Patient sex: F
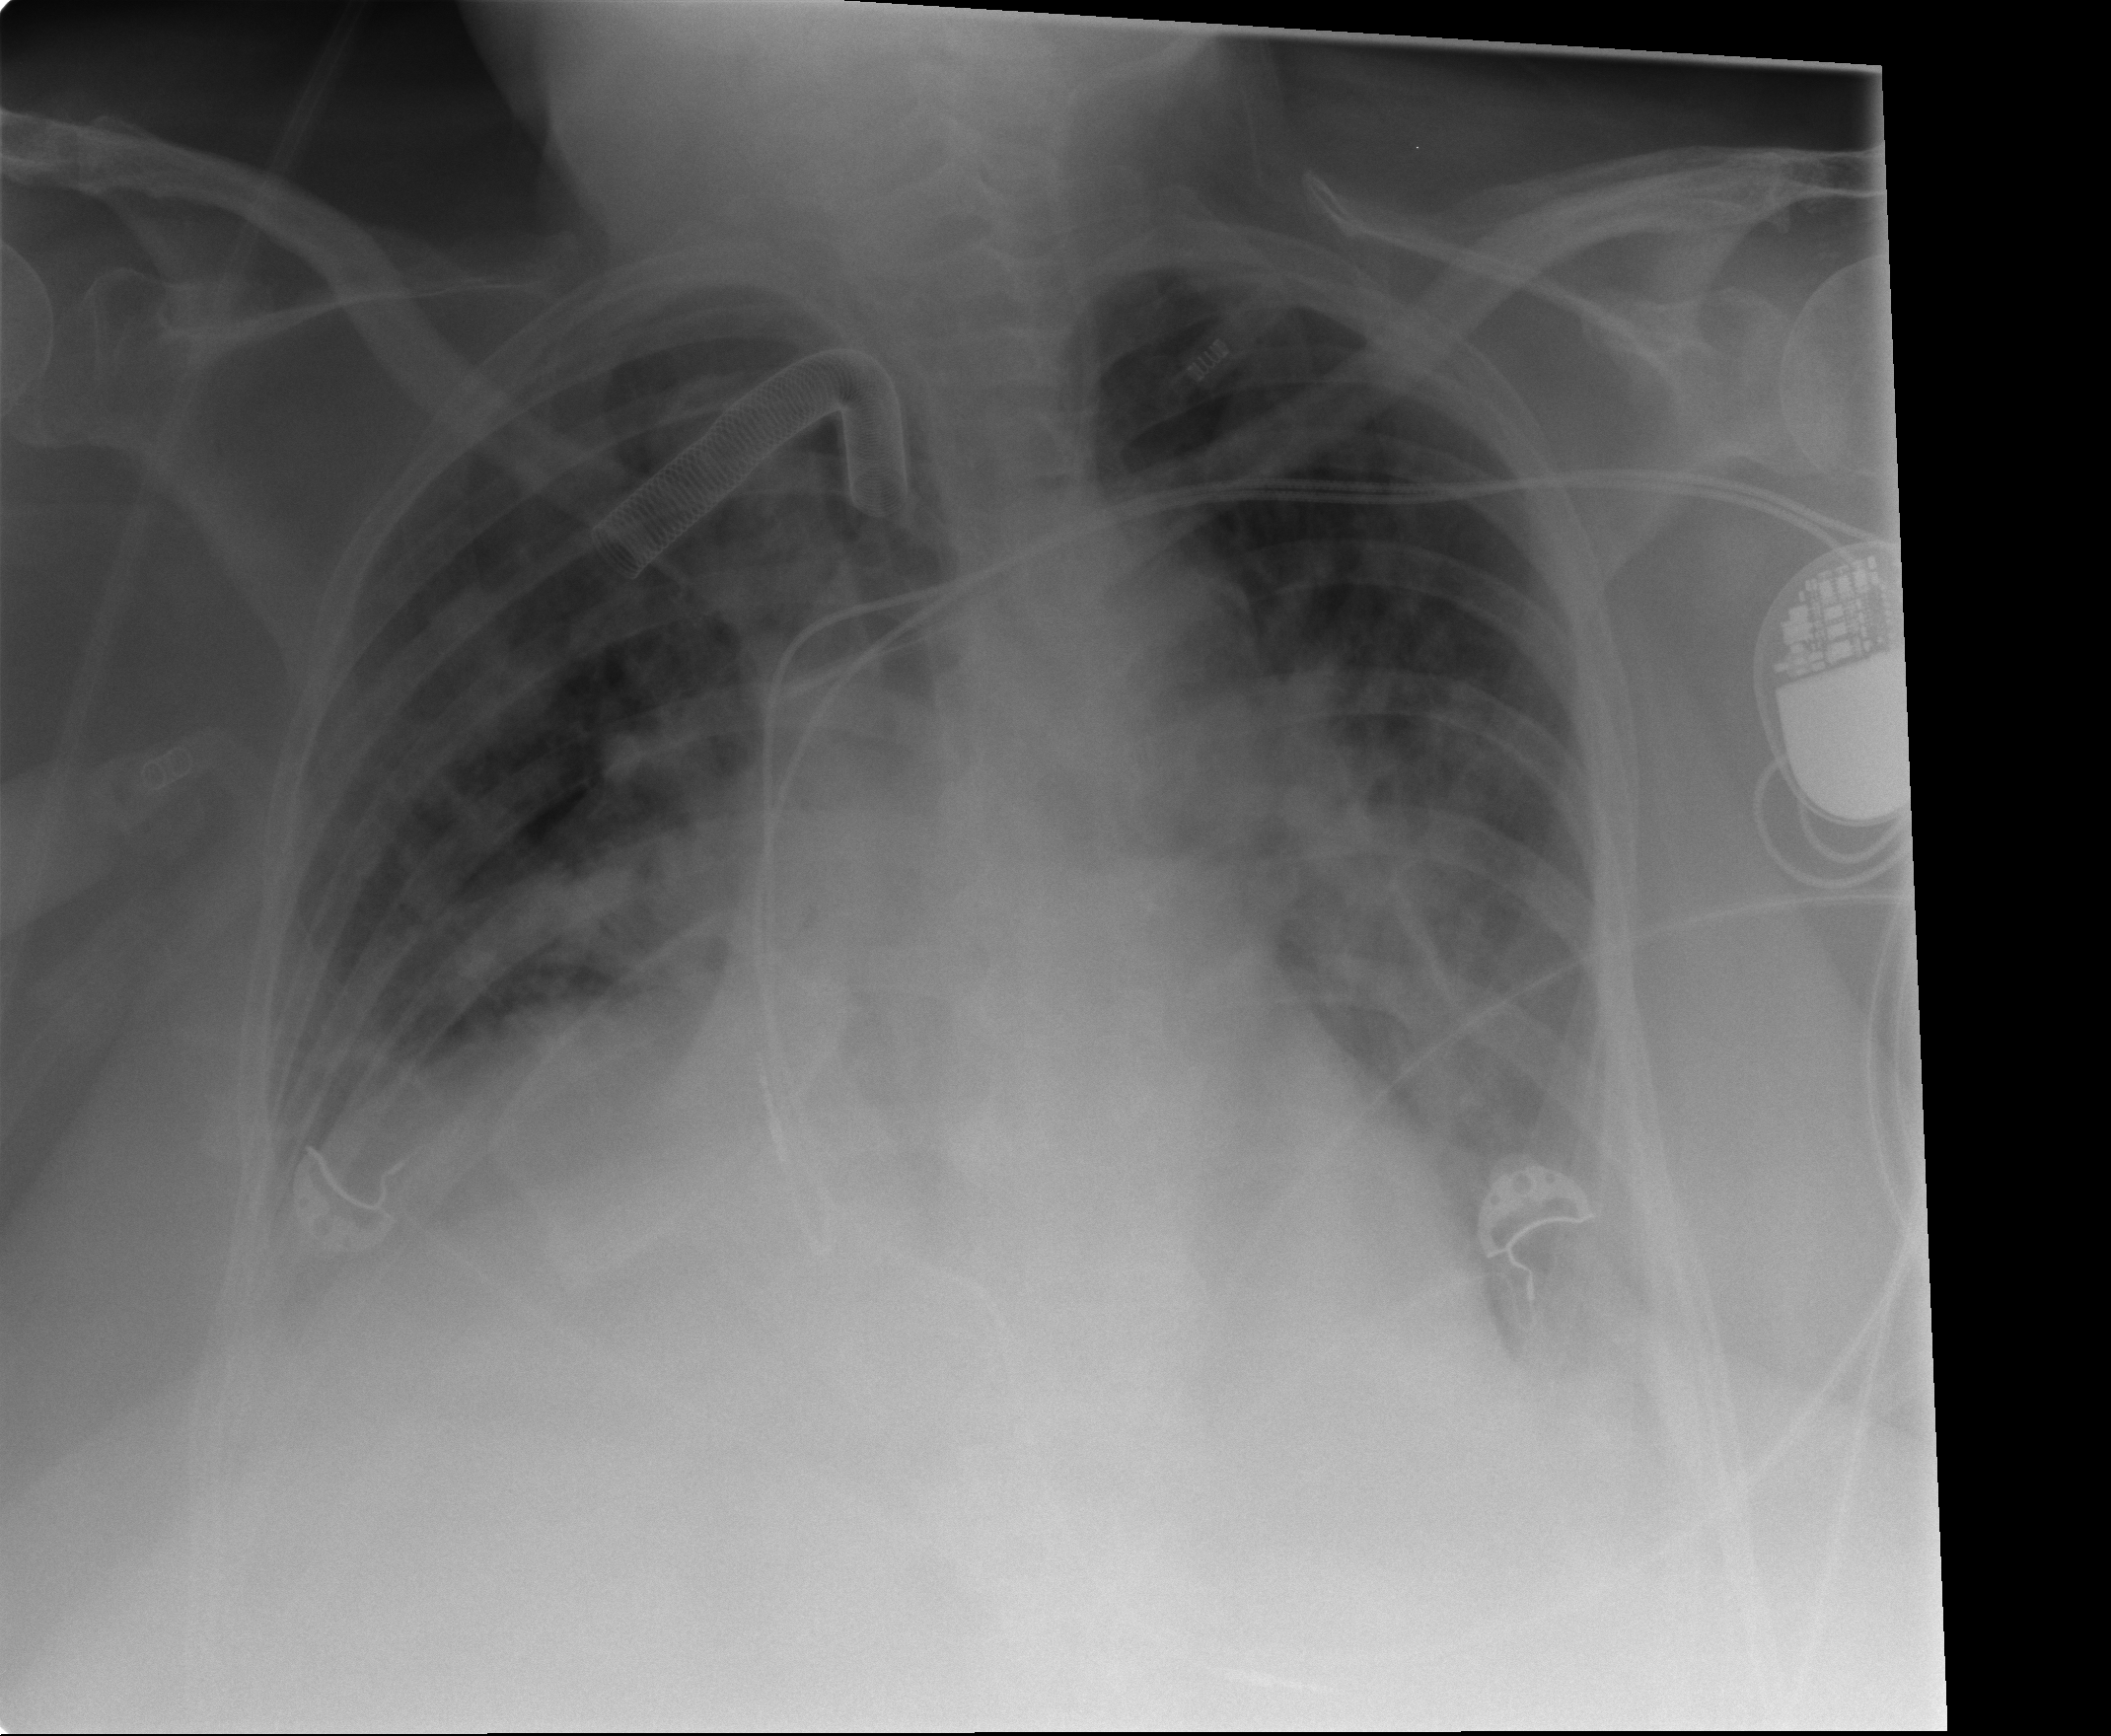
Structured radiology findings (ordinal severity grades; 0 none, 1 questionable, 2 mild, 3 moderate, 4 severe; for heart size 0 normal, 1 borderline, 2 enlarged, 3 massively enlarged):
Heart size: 0
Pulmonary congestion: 2
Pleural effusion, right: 2
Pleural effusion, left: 2
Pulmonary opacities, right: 2
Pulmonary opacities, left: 2
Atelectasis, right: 2
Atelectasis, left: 2